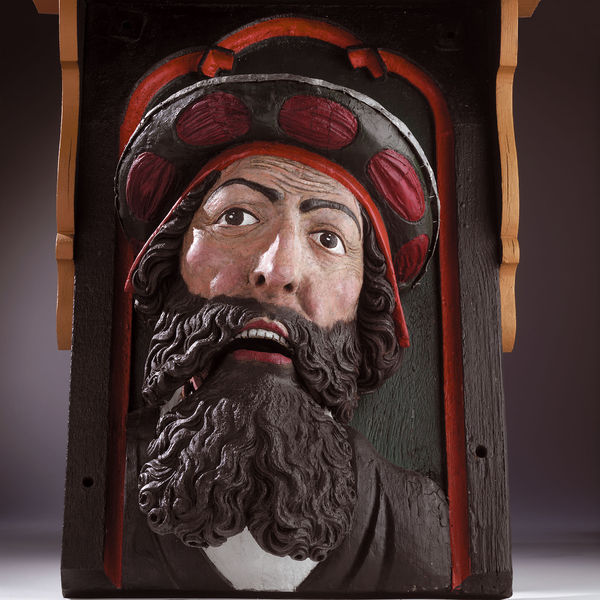
Titel: Sog. Bürgermeisterkopf von der Uhr am Rathaus in Ochsenfurt
Künstler: Tilman Riemenschneider
Schlagwörter: dunkel, kopf, mann, weiß, braun, bunt, holz, hut, mund, nase, schwarz, rot, anzug, bart, mütze, augen, barock, falten, gesicht, vollbart, hals, kirche, figur, haare, augenbrauen, lippen, locken, kopfbedeckung, relief, papst, detail, balken, plastik, wange, ring, abbild, bemalt, foto, lachen, maske, schnitt, nasenlöcher, altar, schnitzerei, zähne, sterben, leiden, qual, chor, heiliger, geöffnet, heilig, bemalung, turban, tänzer, reifen, geschnitzt, bildhauer, verzerrt, jude, chorgestühl, holzschnitzerei, leidend, helig, stirnrunzeln, angemalt, morisken, strbend, qualvoll, schnizzen, lächelln